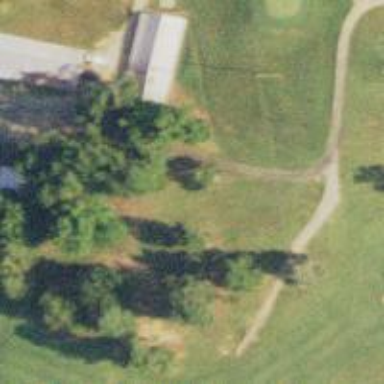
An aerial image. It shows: Path for golf carts.